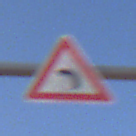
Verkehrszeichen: KurveLinks
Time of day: MorningAfternoon
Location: Outdoor (Nature)
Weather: Clear
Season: NotSpecified
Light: Natural